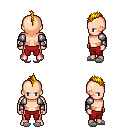
a pixel art fantasy rpg character, male body template, human, light skin, steel arm armor, red pants, blonde mohawk hairstyle, white slippers, four views (front, back, left, right), 2x2 character sprite sheet, small pixel art, hard edges, no anti-aliasing